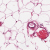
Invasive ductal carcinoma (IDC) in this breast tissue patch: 0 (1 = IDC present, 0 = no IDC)